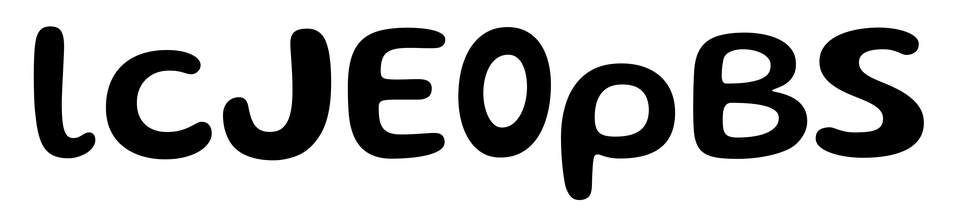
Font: Gluten_Medium